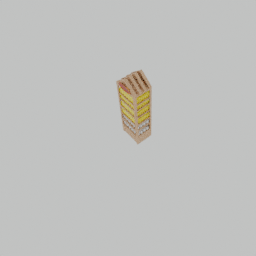
Label: furniture